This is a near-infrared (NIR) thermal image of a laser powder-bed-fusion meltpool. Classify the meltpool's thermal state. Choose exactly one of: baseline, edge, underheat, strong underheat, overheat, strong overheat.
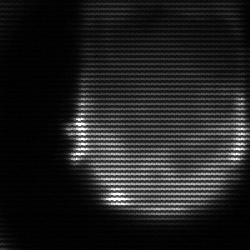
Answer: edge